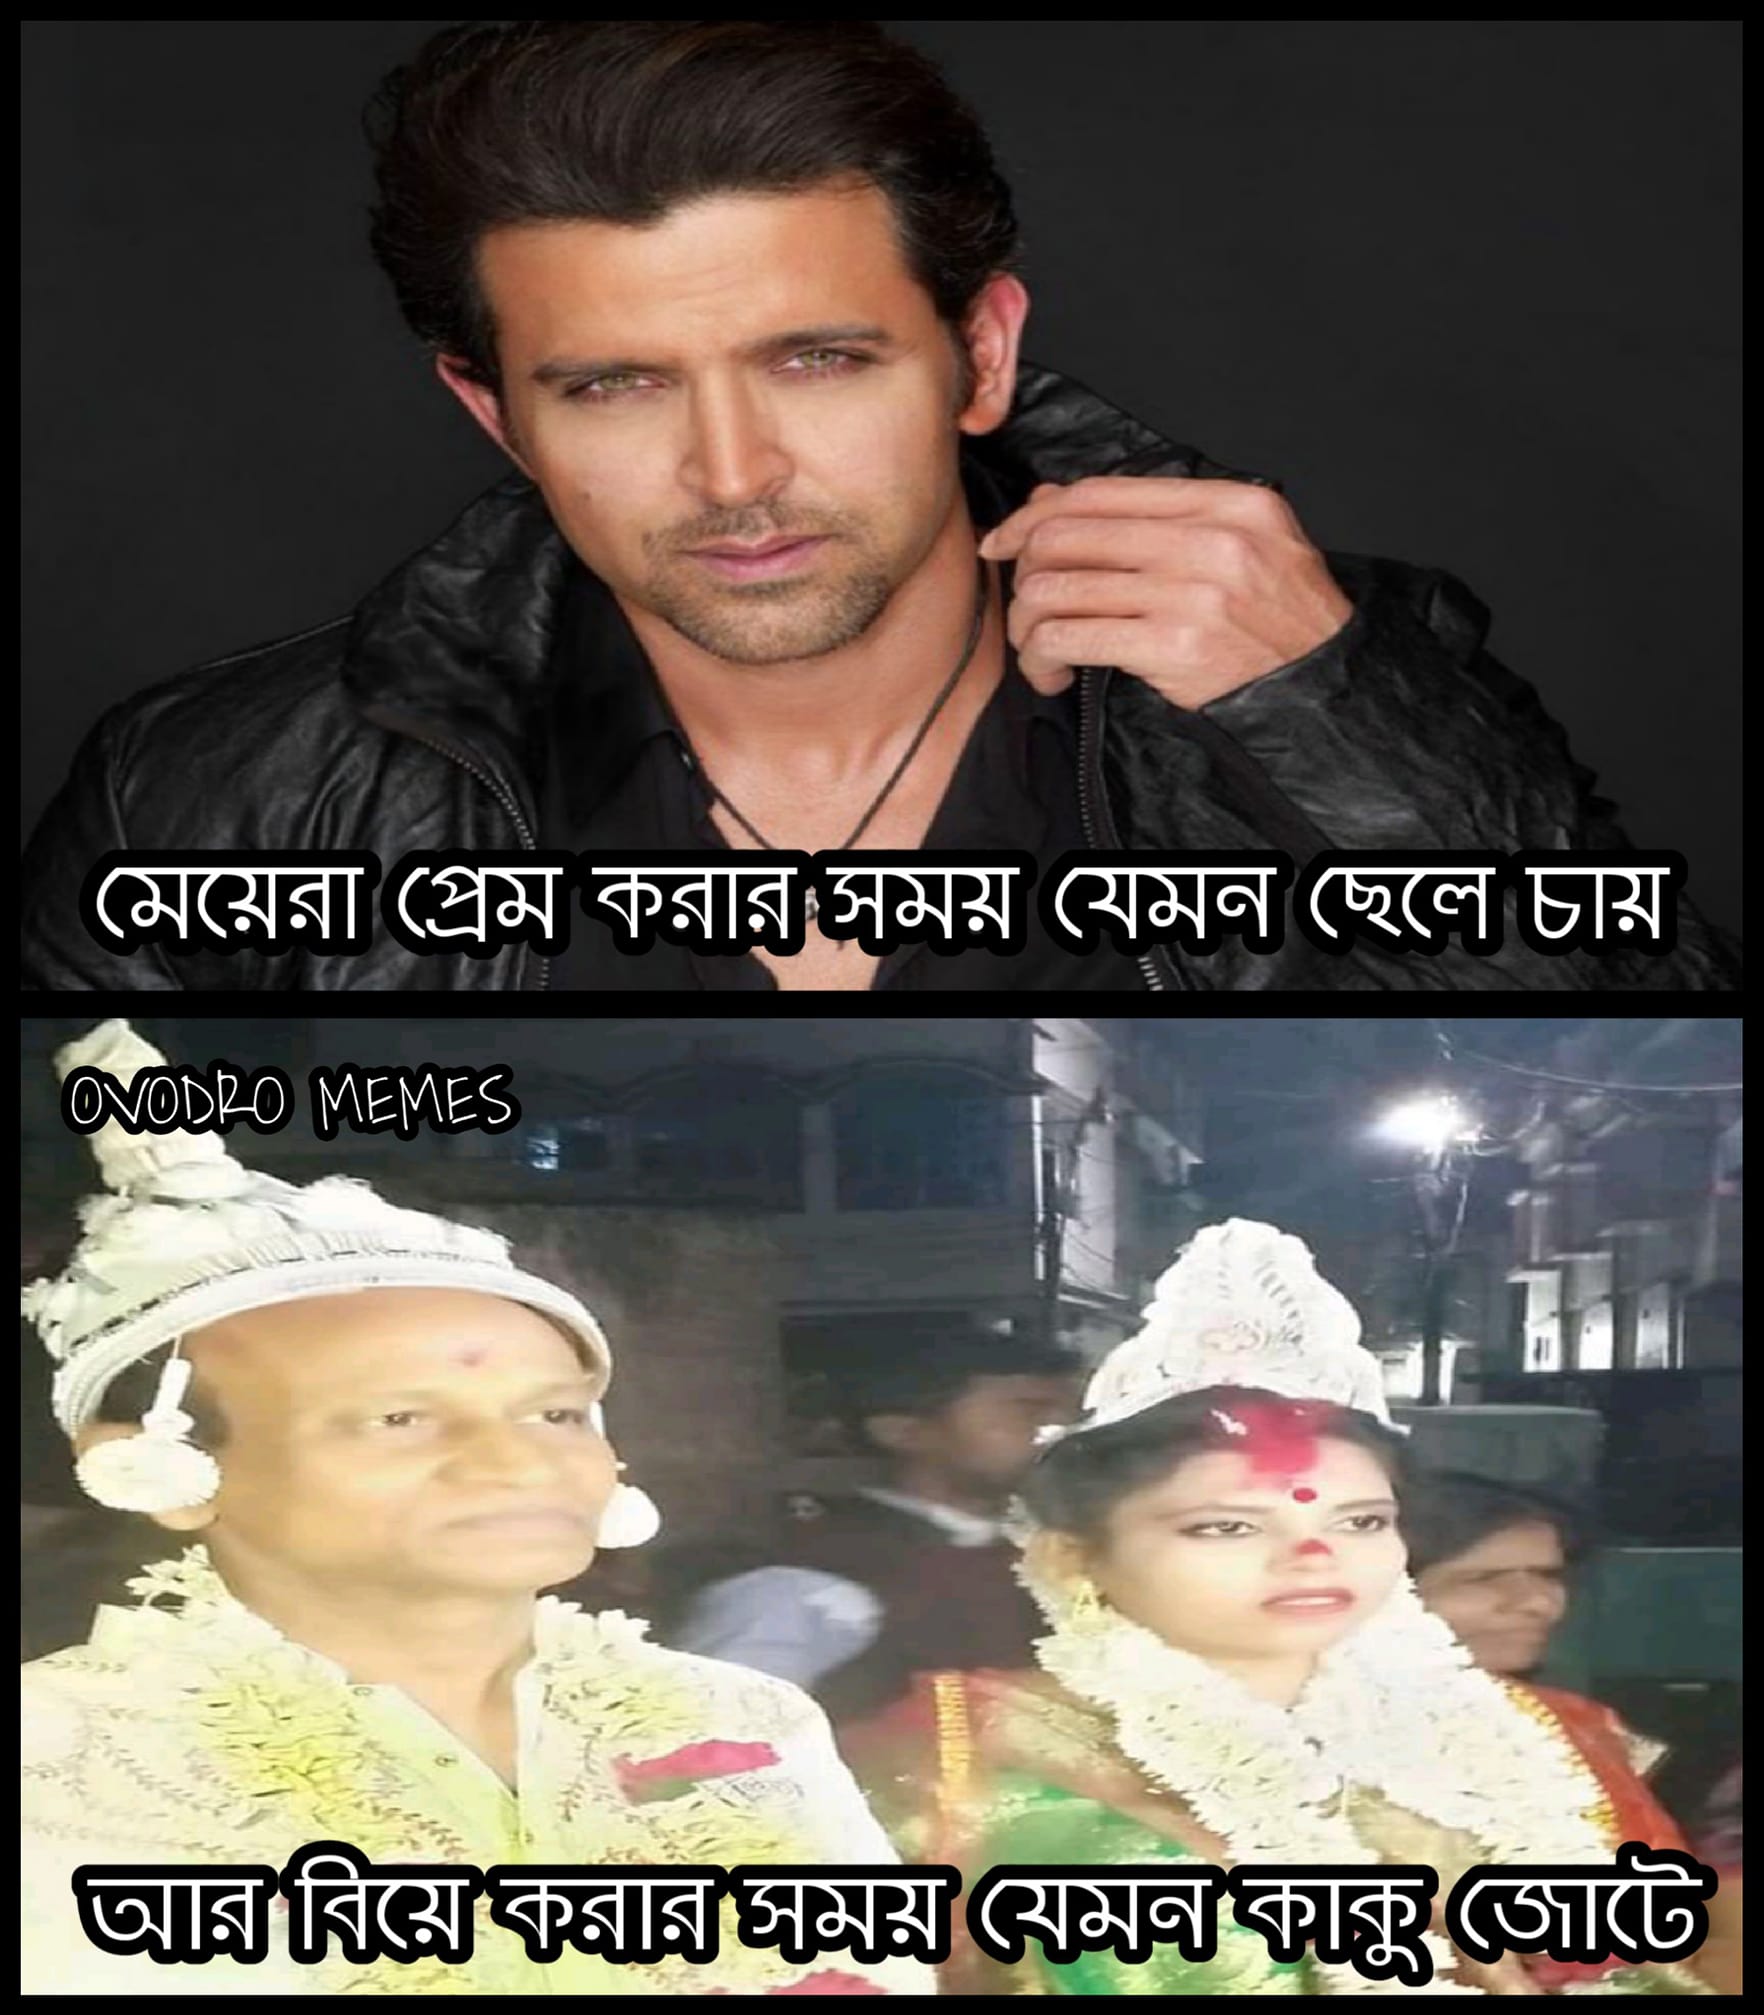
Caption: মেয়েরা প্রেম করার সময় যেমন ছেলে চায়    আর বিয়ে করার সময় যেমন কাকু জোটে
Label: hate